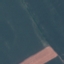
Label: AnnualCrop